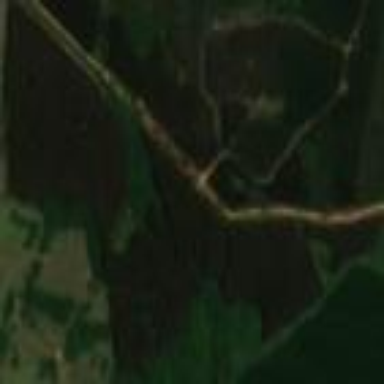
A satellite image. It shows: Forest area.